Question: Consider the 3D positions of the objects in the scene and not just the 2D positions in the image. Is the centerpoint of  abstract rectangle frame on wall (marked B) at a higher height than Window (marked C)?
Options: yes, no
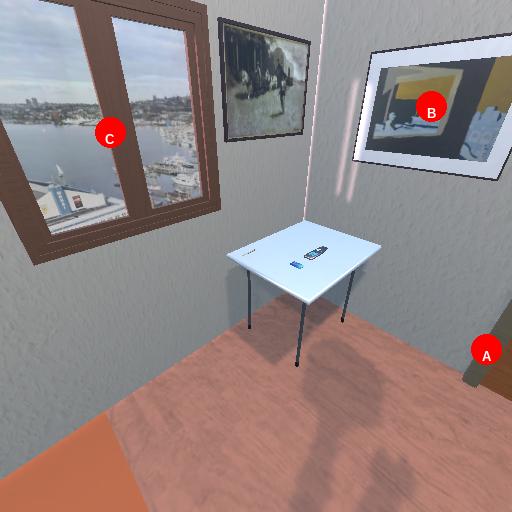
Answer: yes